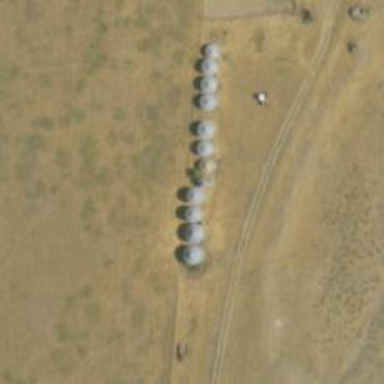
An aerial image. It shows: Silo.